Question: I've just spent well over an hour finding a solution to a problem - now I'm curious as to why it works. I was getting this error in SSIS when I executed a package:

I had a script task which was accessing a variable. I'd correctly added this to the ReadOnlyVariables collection for the script task, and was confident I'd used the right case. Here was my script line which wasn't working:
'''
string textToWrite = (string)Dts.Variables["User::TestNumber"].Value;
'''
Eventually I changed this to:
'''
string textToWrite = Dts.Variables["User::TestNumber"].Value.ToString();
'''
and everything worked OK. My question is: why did this fail before?
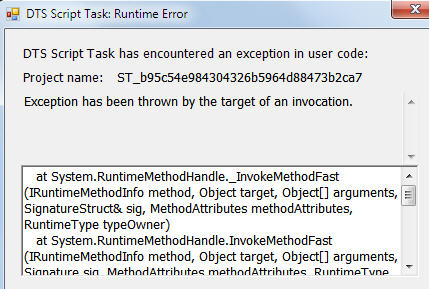
Answer: If test number is an Integer then an exception would be thrown with the first line of code because there is no type conversion defined from Int32 to string and that's why we have 'ToString()'